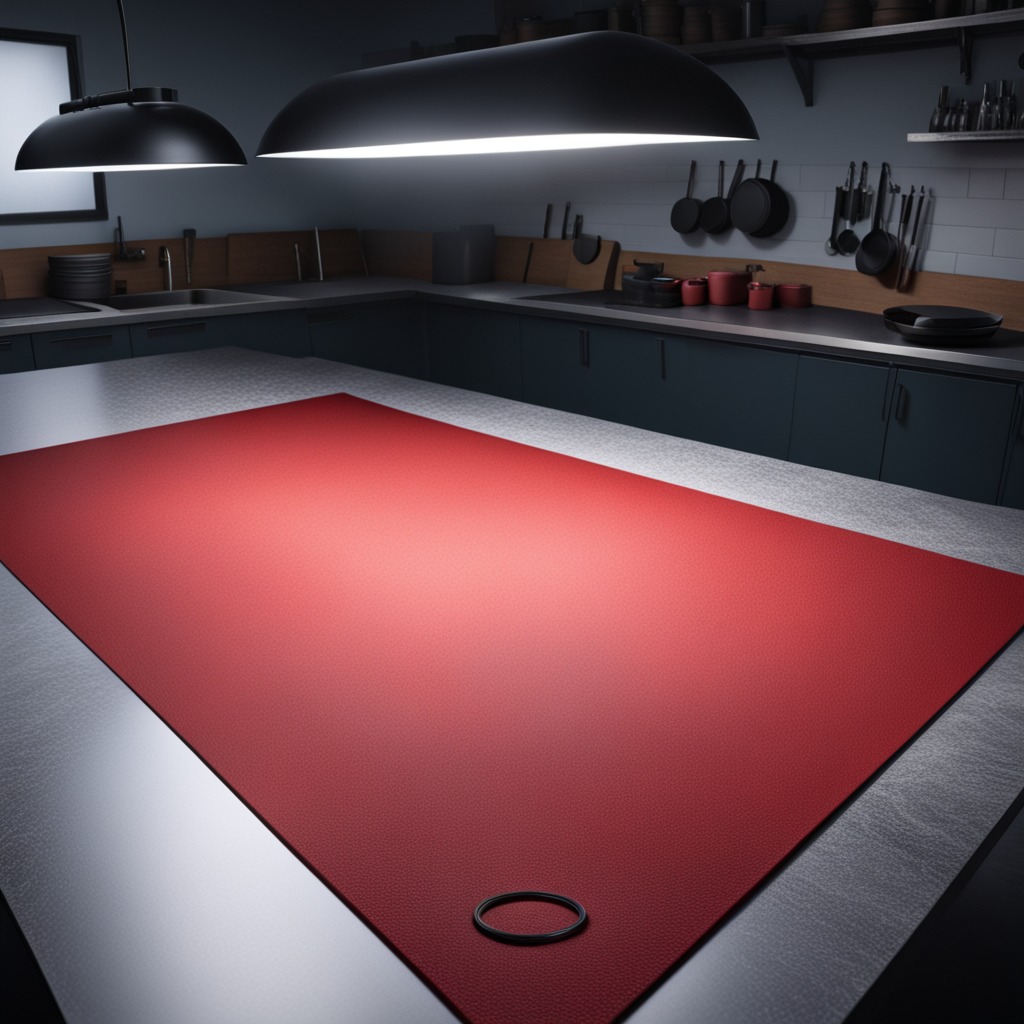
A rubber O-ring is lying on the clean granite tabletop.